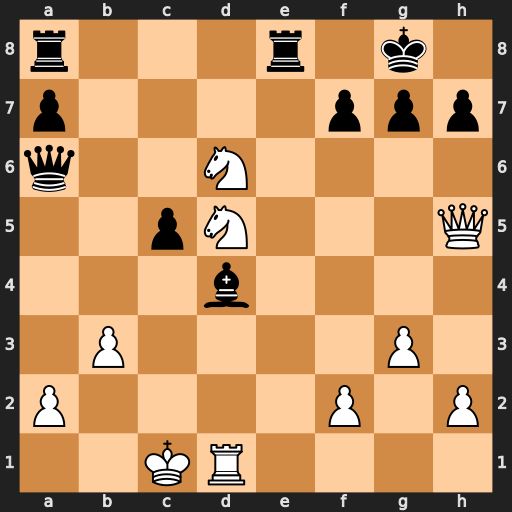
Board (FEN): r3r1k1/p4ppp/q2N4/2pN3Q/3b4/1P4P1/P4P1P/2KR4
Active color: w
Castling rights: -
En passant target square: -
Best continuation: Qxf7+ Kh8 Nxe8